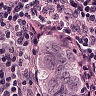
Metastatic tissue present: yes